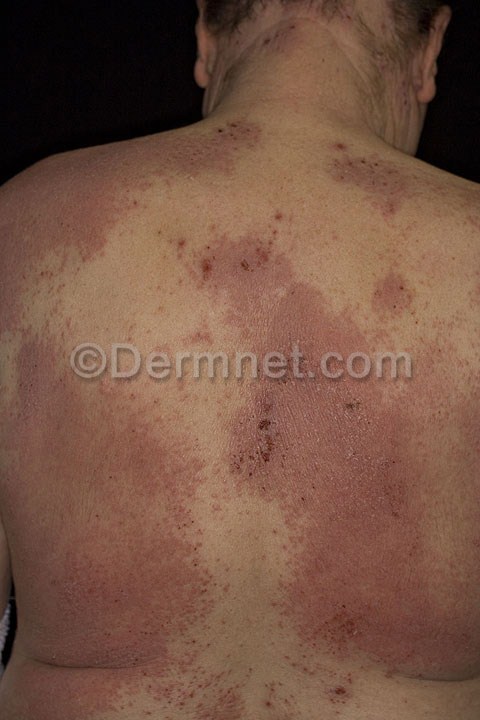
Disease: Eczema Photos